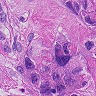
Metastatic tissue present: yes